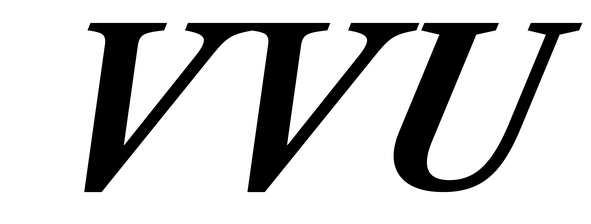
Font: LibreCaslonText-Italic_Bold_Italic